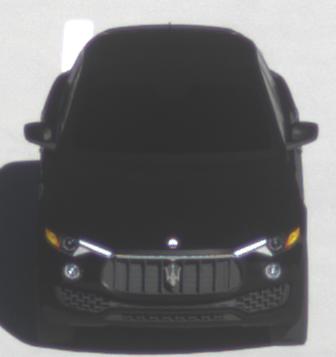
Make: Maserati
Model: Levante GT Hybrid
Detailed model: Levante
Model produced from: 2021/07
Model produced until: 2022/10
Doors: 4
Color: black
Road condition: dry road
Daytime: morning or afternoon
Contrast: high contrast